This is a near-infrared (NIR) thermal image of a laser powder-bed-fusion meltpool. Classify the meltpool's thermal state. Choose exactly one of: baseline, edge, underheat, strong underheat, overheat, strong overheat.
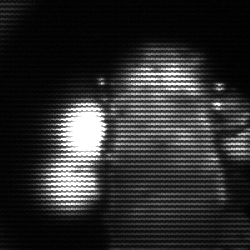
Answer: strong underheat